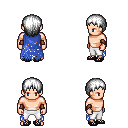
a pixel art fantasy rpg character, male body template, human, light skin, blue tattered cape, white pants, white plain hairstyle, leather bracers, ghillies, four views (front, back, left, right), 2x2 character sprite sheet, small pixel art, hard edges, no anti-aliasing